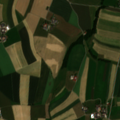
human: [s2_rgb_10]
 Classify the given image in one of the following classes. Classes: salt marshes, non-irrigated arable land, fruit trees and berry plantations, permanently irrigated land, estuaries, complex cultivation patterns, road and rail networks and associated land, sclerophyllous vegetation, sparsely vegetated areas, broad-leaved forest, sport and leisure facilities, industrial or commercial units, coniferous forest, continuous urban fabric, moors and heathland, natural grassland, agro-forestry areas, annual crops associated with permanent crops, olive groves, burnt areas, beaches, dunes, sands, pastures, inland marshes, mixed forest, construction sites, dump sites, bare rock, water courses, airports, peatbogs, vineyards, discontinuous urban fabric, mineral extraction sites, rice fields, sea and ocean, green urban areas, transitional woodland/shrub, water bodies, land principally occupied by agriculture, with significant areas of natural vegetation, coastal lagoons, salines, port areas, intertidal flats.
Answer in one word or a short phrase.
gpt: non-irrigated arable land, pastures, complex cultivation patterns, land principally occupied by agriculture, with significant areas of natural vegetation